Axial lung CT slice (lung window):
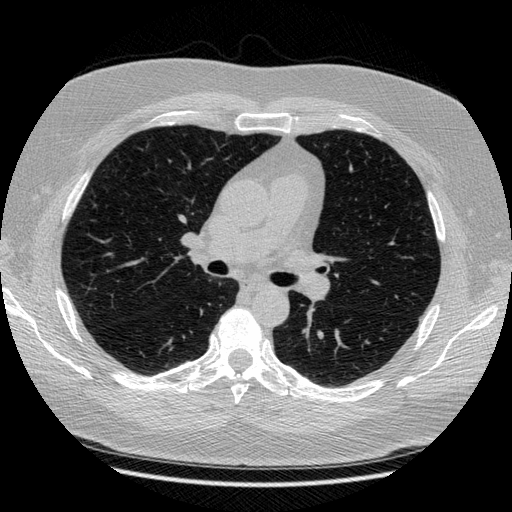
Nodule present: no